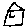
Label: house